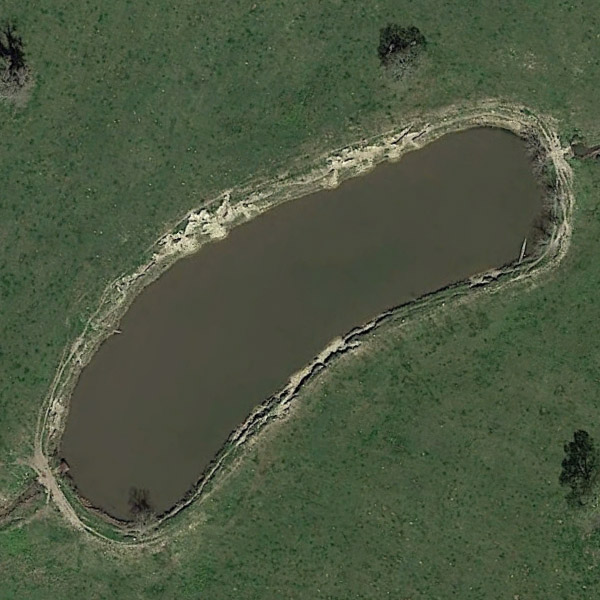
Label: Pond